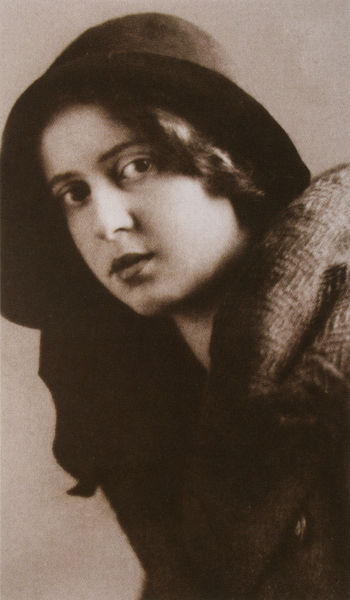
Titel: Marie-Louise von Motesiczky
Standort: London
Institution: Marie-Louise von Motesiczky Charitable Trust
Schlagwörter: schatten, umhang, weiß, mädchen, braun, frau, haar, hut, licht, mund, nase, schwarz, blick, jung, augen, gesicht, kragen, pelz, bildnis, portrait, porträt, haare, mantel, knopf, lippen, locke, locken, wangen, winter, sepia, teint, wange, foto, fotografie, photographie, schwarzweiß, aufmerksam, schräge, haarsträhne, sprechend, kapuze, schauspielerin, fischgrät, haarsträne, fischgätmuster